【题型】填空题　【知识点】解析几何　【难度】easy
已知双曲线 \(\frac{x^2}{a^2} - \frac{y^2}{b^2} = 1\ (a > 0,b > 0)\) 的左焦点为 \(F_1\)，右焦点为 \(F_2\)。若双曲线的右支上存在一点 \(P\)，使得直线 \(PF_1\) 与以双曲线的实轴为直径的圆相切，切点为线段 \(PF_1\) 的中点，则该双曲线的离心率为 \underline{\quad\quad\quad}。
【解答】
【答案】\(\sqrt{5}\)

【分析】根据题意，求得 \(|PF_2|\)，再结合双曲线定义，求得 \(|PF_1|\)，结合 \(\triangle PF_1F_2\) 为直角三角形，利用勾股定理，建立 \(a,c\) 的等量关系，进而求解即可。

【详解】设 \(PF_1\) 中点为 \(H\)，连接 \(OH\)，\(PF_2\)，作图如下所示：

在 \(\triangle PF_1F_2\) 中，因为 \(O,H\) 分别为 \(F_1F_2,PF_1\) 的中点，故 \(OH \parallel PF_2\)，且 \(|OH| = \frac{1}{2}|PF_2|\)；

由题可知，\(|OH| = a\)，且 \(OH \perp PF_1\)，故 \(|PF_2| = 2a\)，且 \(PF_2 \perp PF_1\)；

根据双曲线定义可知，\(|PF_1| = 2a + |PF_2| = 2a + 2a = 4a\)，又 \(|F_1F_2| = 2c\)，

故在 \(\triangle PF_1F_2\) 中，由勾股定理 \(|PF_1|^2 + |PF_2|^2 = |F_1F_2|^2\)，也即 \(16a^2 + 4a^2 = 4c^2\)，

整理得 \(\frac{c^2}{a^2} = 5\)，故 \(\frac{c}{a} = \sqrt{5}\)，也即该双曲线的离心率为 \(\sqrt{5}\)。

故答案为：\(\sqrt{5}\)。
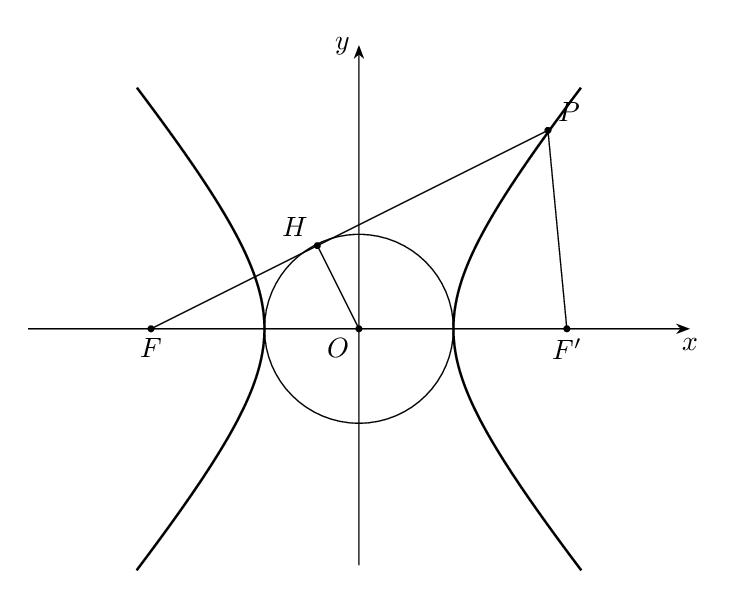